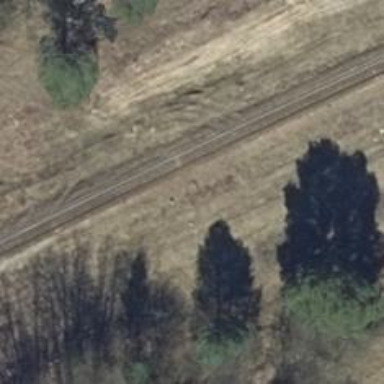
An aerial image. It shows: Railway track.